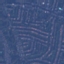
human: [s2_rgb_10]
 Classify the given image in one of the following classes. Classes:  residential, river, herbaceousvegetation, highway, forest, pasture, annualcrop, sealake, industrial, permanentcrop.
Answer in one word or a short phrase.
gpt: Residential